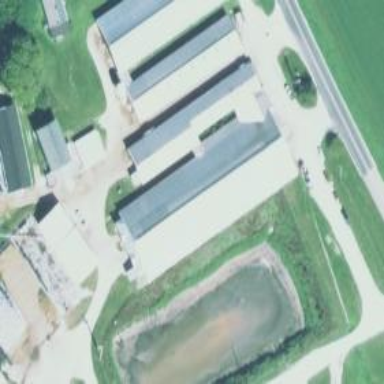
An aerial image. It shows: Cowshed building.